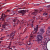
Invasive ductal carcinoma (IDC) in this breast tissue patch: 1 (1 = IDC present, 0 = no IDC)